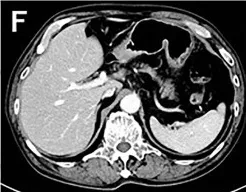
Gd-EOB-DTPA enhanced MRI of this patient. Dynamic CT examination during the. Arterial.
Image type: radiology (ct)